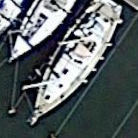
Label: civil